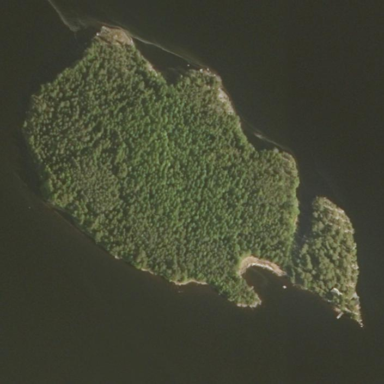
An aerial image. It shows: Image showing island.